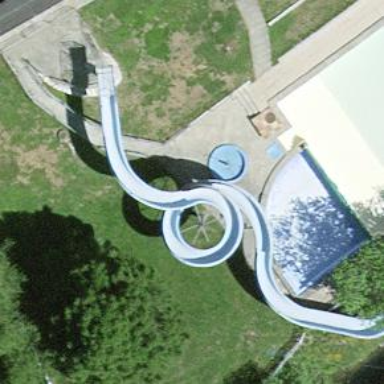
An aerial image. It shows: Water slide attraction.